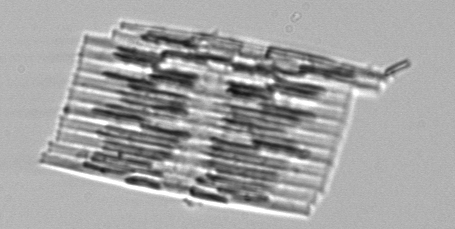
Label: Bacillaria